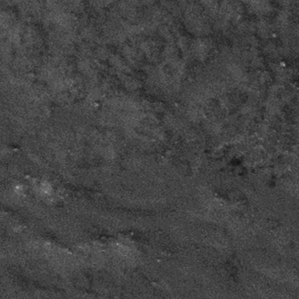
Label: frost